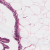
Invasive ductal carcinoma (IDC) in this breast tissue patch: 0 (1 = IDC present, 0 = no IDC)